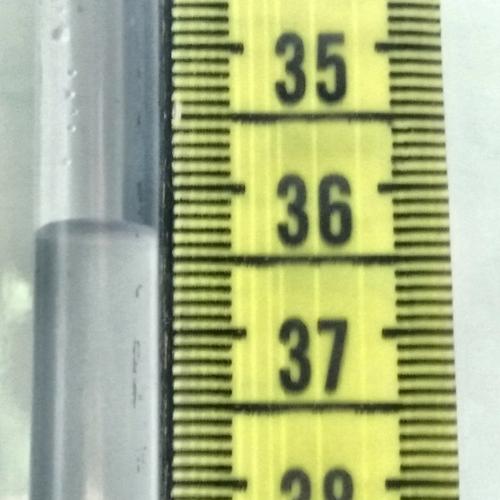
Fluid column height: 36.3 cm